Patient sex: F
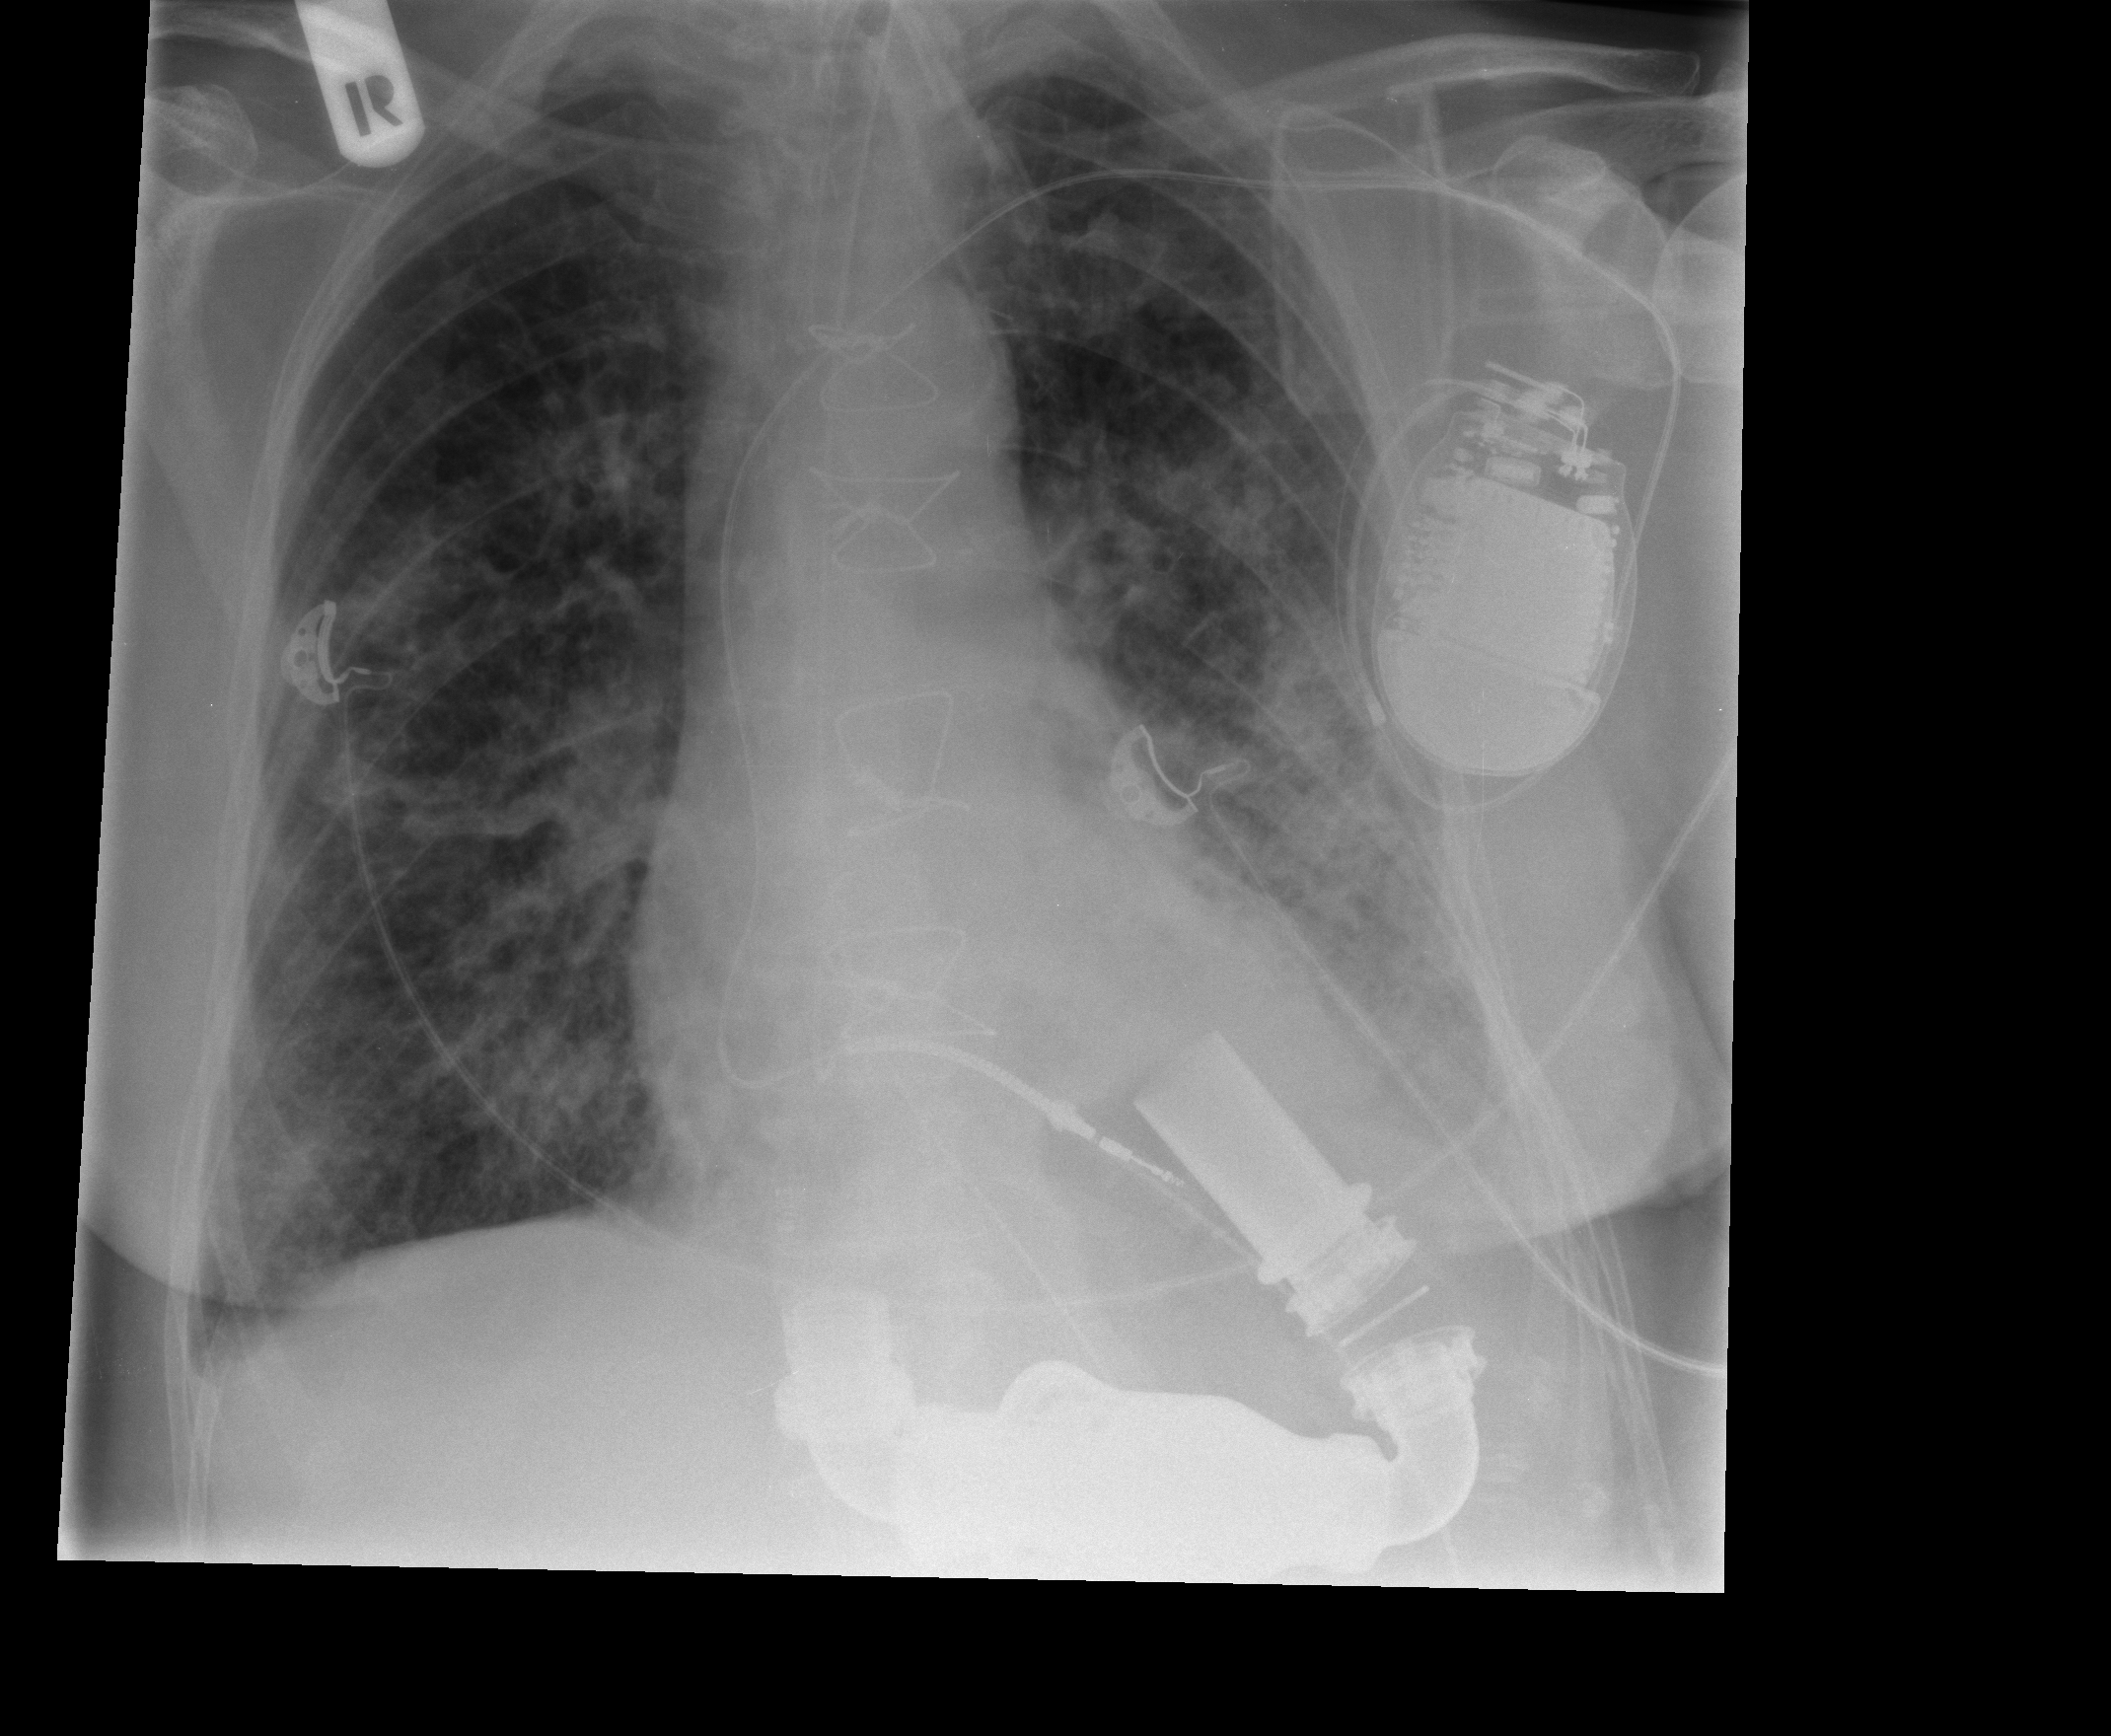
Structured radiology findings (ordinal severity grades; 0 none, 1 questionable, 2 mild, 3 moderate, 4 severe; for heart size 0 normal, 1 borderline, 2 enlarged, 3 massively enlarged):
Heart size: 0
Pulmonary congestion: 2
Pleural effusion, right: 0
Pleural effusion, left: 1
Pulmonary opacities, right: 2
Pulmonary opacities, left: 3
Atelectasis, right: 2
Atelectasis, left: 2